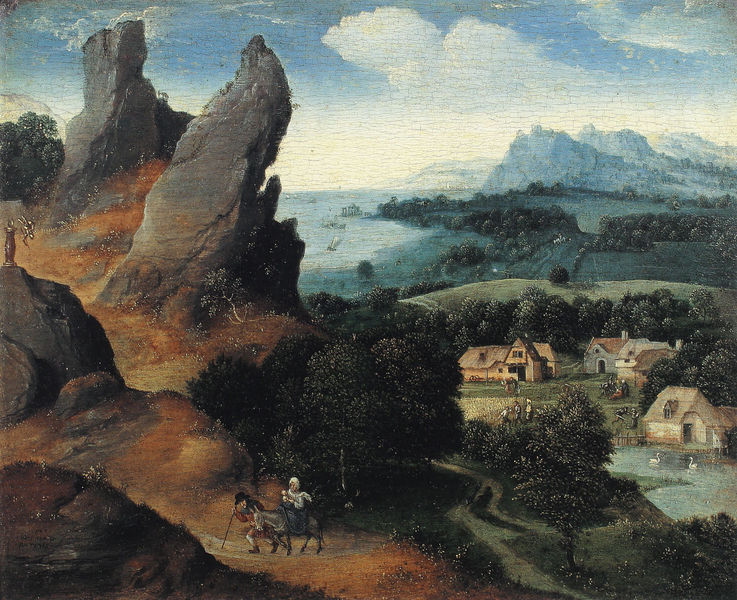
Titel: Landschaft mit Flucht nach Ägypten
Künstler: Joachim Patinir
Institution: Antwerpen, Koninklijk Museum voor Schone
Schlagwörter: berg, felsen, mann, meer, wasser, wolken, bäume, landschaft, see, frau, strasse, ausblick, dach, haus, weg, malerei, häuser, natur, büsche, land, wald, boot, esel, pferd, reiter, stock, reiten, gans, schwan, feldweg, berge, fels, dorf, dächer, landschaftsmalerei, schwäne, josef, staffagefiguren, giebeldach, giebeldächer, schwn, epfad